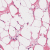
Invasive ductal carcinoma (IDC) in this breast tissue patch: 0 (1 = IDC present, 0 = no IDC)